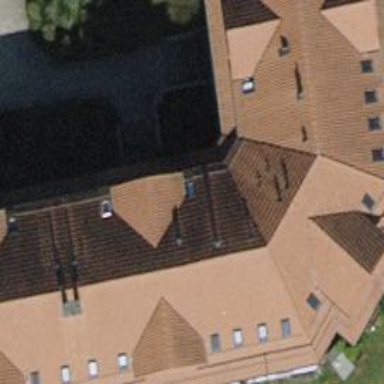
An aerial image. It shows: Building with tiled roof.